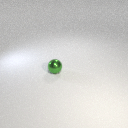
small green metal sphere